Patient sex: F
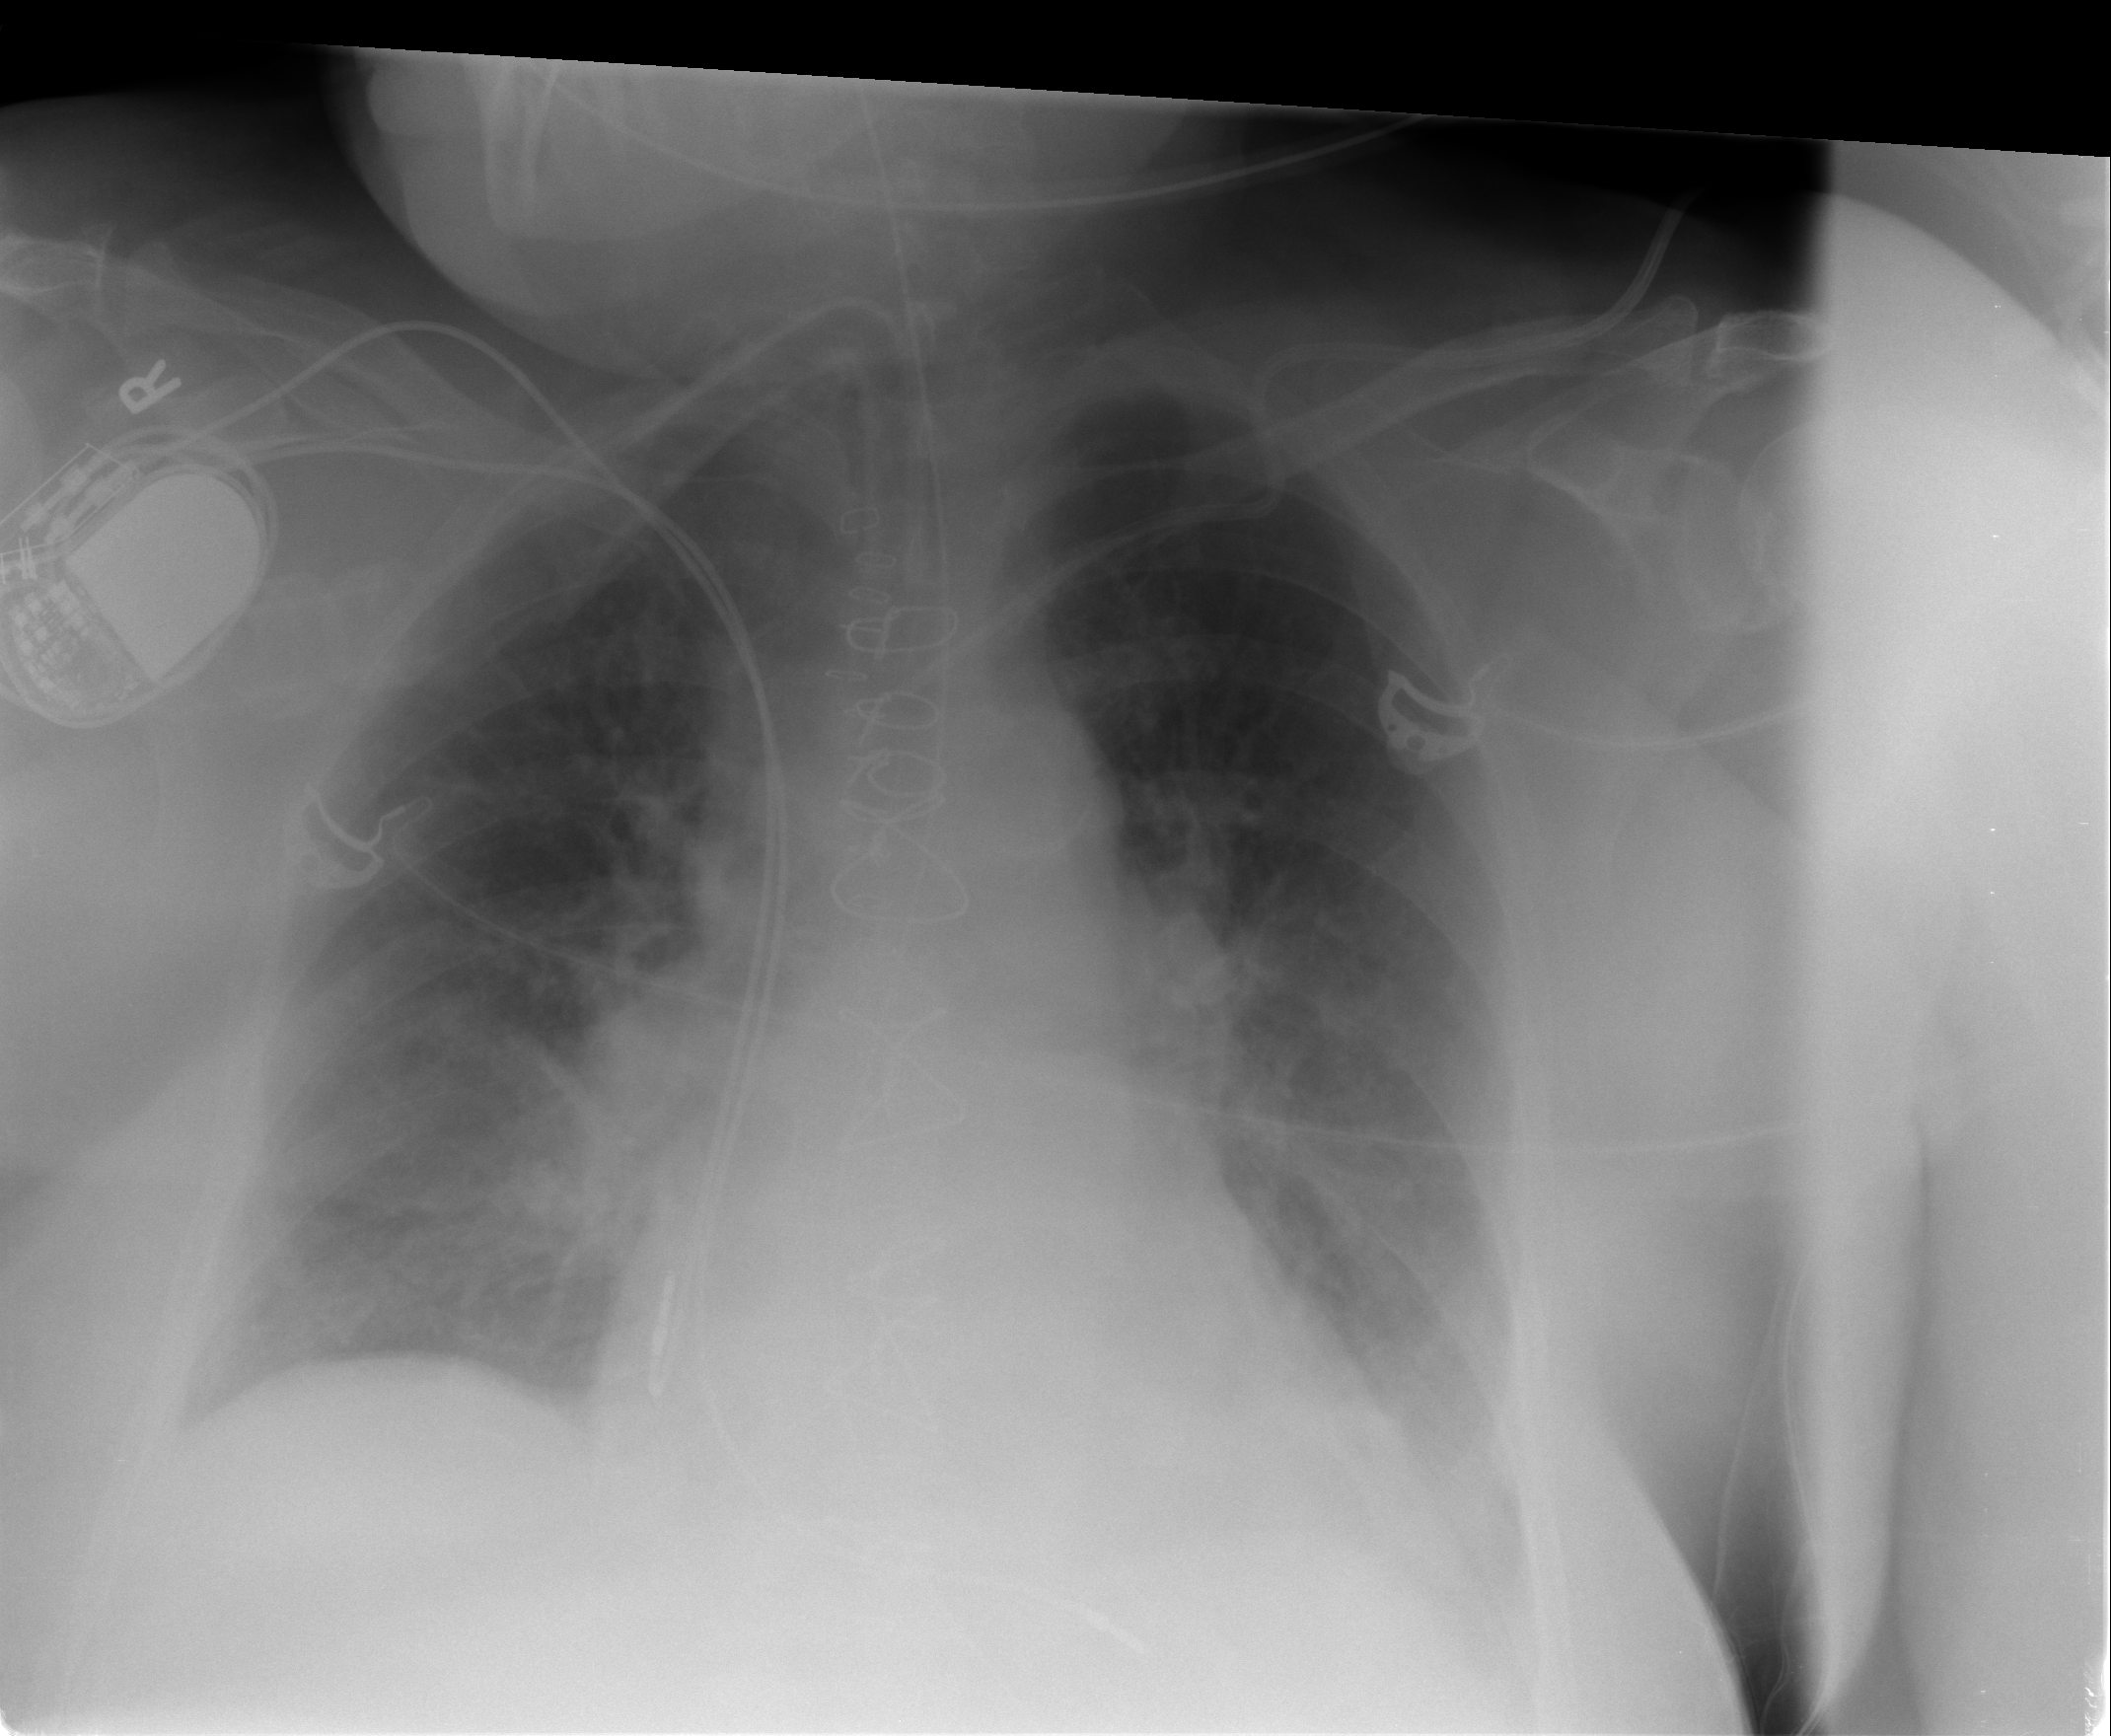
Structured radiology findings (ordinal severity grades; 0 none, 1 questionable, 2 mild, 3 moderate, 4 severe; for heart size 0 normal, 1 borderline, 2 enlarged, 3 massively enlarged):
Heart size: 2
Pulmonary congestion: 3
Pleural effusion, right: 1
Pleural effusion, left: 2
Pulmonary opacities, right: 2
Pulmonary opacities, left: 1
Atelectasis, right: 2
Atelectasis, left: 2